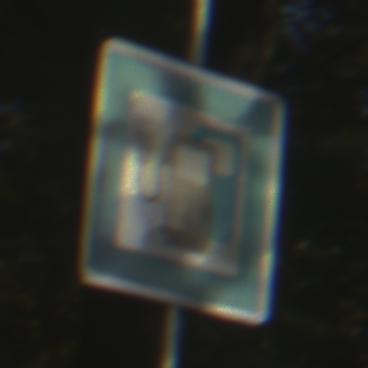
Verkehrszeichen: LadestationFuerElektrofahrzeuge
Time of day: SunriseSunset
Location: Outdoor (Nature)
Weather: PartlyCloudy
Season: NotSpecified
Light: Natural